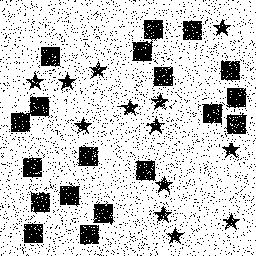
Squares: 19
Triangles: 0
Stars: 13
Total shapes: 32